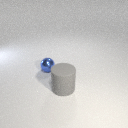
small blue metal sphere behind large gray rubber cylinder